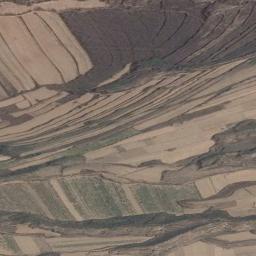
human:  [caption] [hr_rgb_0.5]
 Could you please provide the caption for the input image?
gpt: There is a winding path through the green terraces .

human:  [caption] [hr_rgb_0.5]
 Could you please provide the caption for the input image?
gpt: There is denser greenery above the terraces than below .

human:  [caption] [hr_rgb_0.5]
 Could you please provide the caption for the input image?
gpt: A large layer of brown and green mixed terraces .

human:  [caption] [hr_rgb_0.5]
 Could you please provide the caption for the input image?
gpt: There are bare and green terrace .

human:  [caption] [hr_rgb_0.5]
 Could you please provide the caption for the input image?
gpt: There are many yellow terraces arranged irregularly .